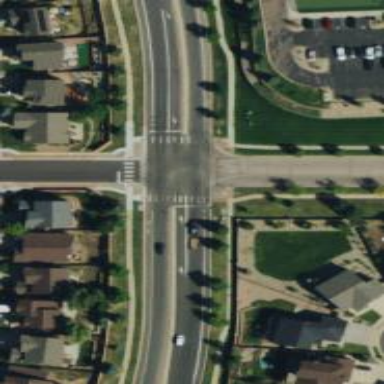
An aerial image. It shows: Unmarked road crossing.